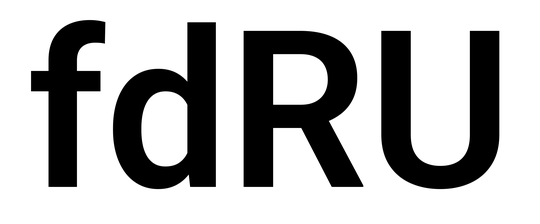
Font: Roboto_SemiBold